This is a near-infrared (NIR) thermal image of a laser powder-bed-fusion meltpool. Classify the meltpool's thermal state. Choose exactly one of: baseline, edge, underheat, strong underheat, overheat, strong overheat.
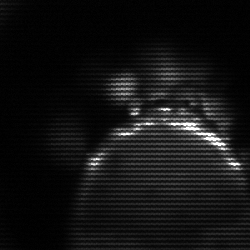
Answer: edge